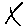
Label: line